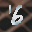
Label: 6